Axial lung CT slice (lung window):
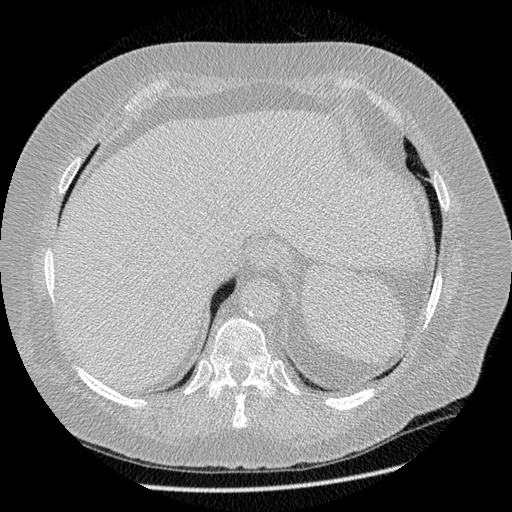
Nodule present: no